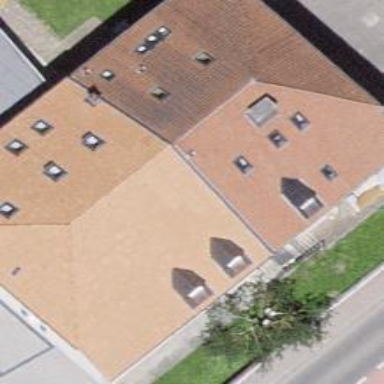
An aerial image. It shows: Residential building.